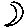
Label: moon